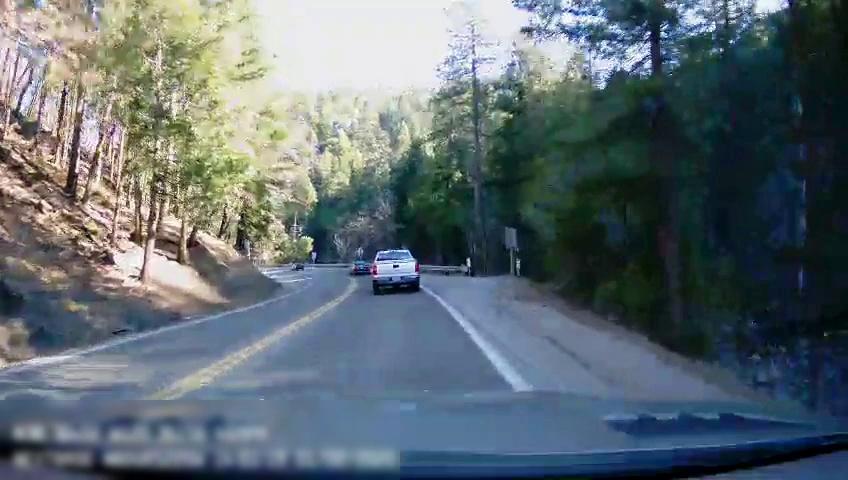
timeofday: Day
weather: Sunny
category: Drivable Space
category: Drivable Space
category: Vehicles | Truck
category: Vehicles | Car
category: Lanes | Opposite Lane
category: Lanes | Current Lane
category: Lanes | Opposite Lane
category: Lanes | Current Lane
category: Traffic | Signs